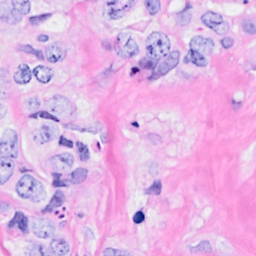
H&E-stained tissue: Breast